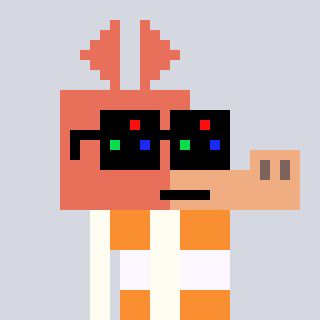
a pixel art character with square black sunglasses, a aardvark-shaped head and a grayscale-colored body on a cool background